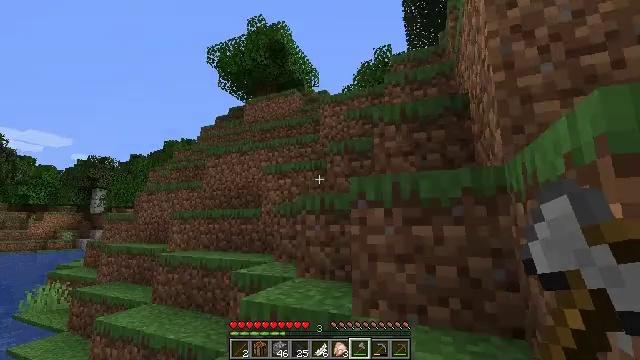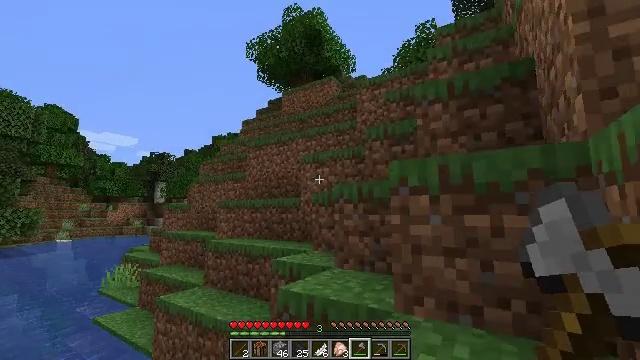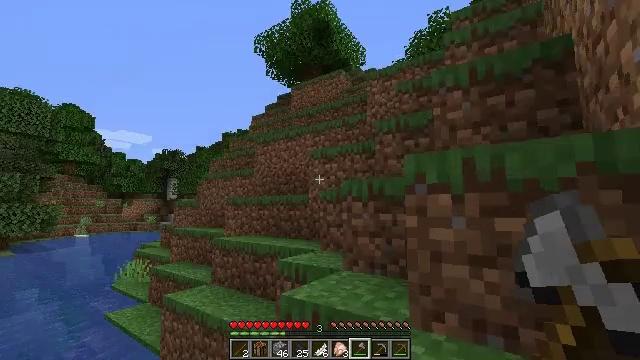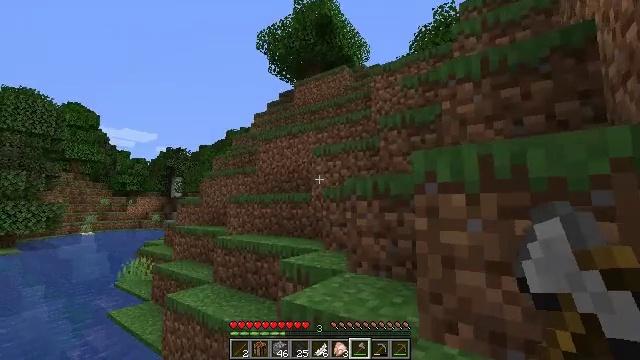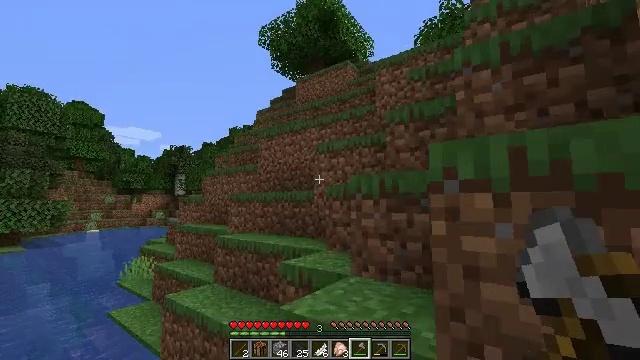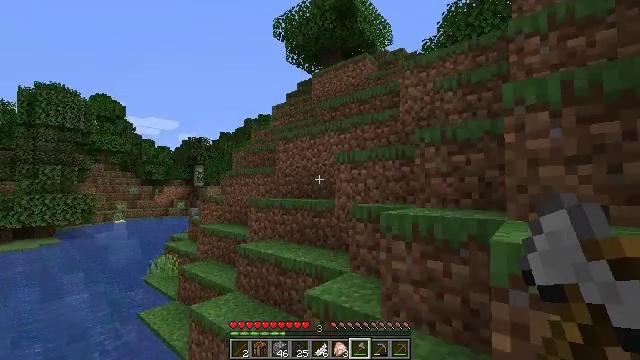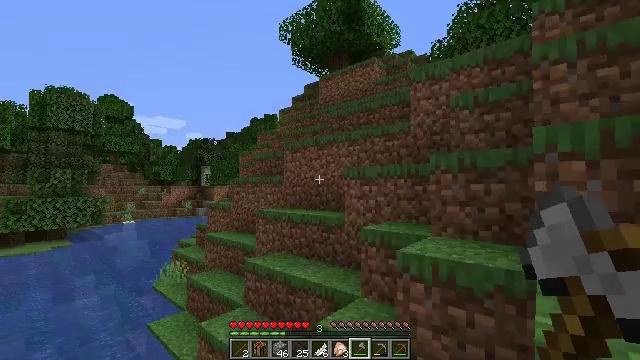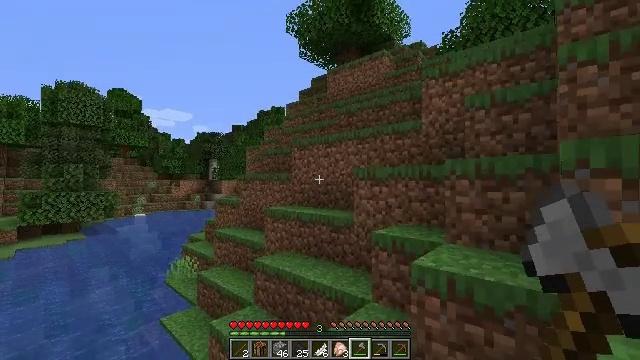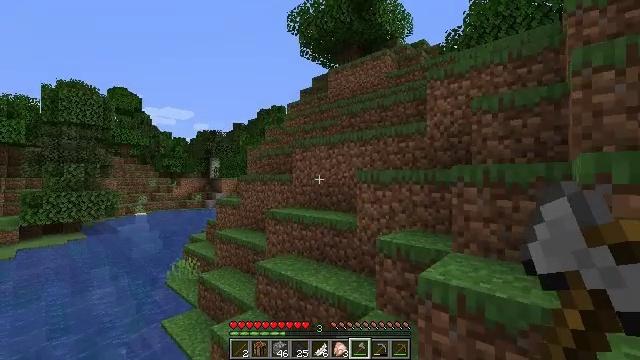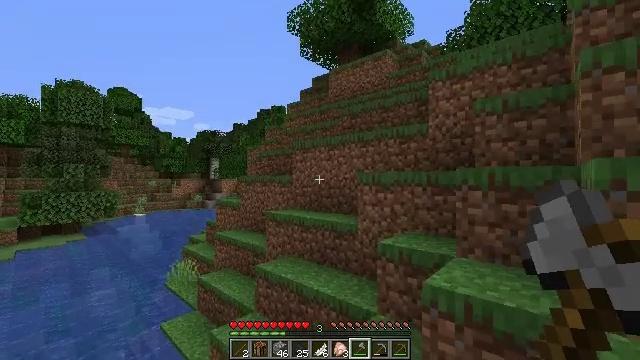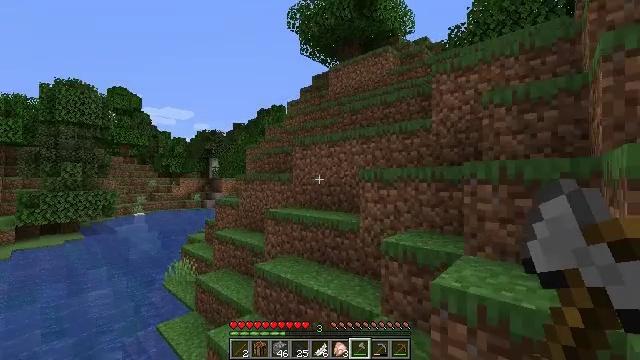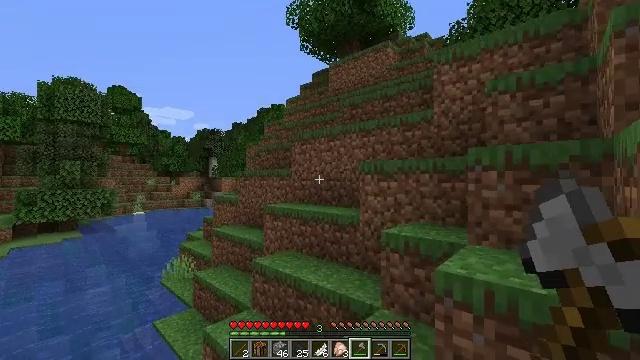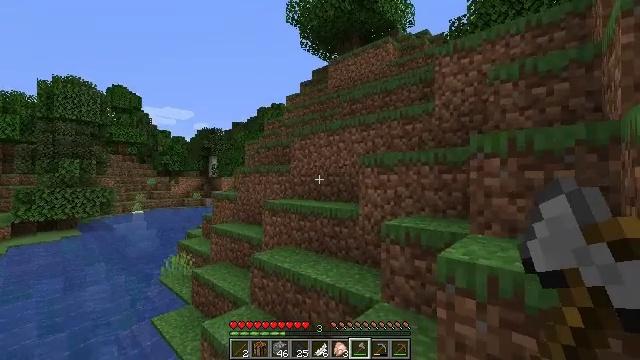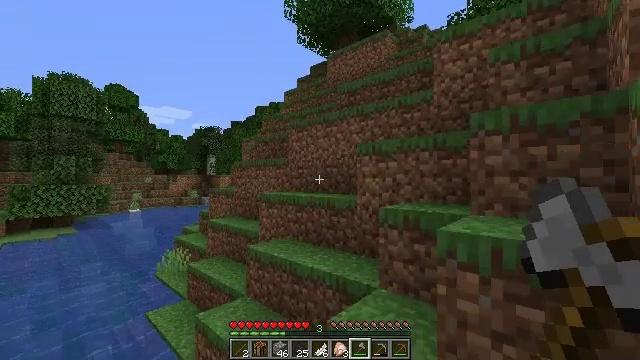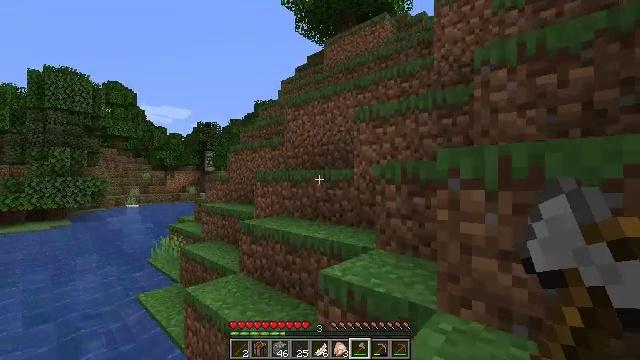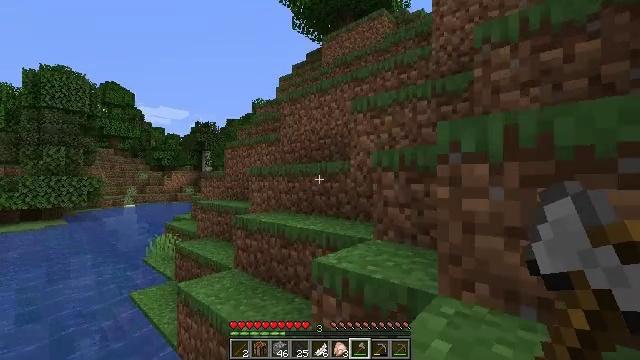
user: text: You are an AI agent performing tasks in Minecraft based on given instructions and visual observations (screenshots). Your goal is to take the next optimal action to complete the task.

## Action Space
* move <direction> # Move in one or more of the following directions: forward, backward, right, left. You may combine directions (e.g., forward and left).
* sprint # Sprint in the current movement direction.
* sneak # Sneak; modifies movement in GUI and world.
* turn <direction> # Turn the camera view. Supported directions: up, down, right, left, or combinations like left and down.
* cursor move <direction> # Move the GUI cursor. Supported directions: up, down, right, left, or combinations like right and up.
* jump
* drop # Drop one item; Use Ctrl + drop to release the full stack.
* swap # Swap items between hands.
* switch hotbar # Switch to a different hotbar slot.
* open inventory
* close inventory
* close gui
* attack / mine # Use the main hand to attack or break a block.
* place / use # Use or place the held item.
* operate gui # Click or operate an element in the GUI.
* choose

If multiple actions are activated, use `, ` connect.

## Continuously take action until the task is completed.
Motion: motion action
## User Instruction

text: Hunt a chicken.
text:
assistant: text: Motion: move forward, turn left and down
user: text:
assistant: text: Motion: move forward, turn left
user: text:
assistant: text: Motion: move forward
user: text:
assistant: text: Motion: move forward, jump
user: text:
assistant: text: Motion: move forward, turn left and down, jump
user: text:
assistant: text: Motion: move forward, turn left, jump
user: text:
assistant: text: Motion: move forward, turn left and down, jump
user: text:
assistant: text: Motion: move forward and move right, jump
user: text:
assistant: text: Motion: move forward and move right, jump
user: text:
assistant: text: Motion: move forward and move right, jump
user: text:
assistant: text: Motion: move forward and move right, jump
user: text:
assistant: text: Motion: move forward and move right
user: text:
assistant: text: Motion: move forward and move right
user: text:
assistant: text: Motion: move forward and move right, jump
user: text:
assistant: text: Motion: move forward and move right, jump
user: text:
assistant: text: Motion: move forward and move right, turn right, jump
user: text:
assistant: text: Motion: move forward and move right, turn right, jump
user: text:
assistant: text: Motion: move forward and move right, turn right, jump
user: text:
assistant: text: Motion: move forward and move right, turn right
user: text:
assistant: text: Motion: move forward and move right, turn right
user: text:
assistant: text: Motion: move forward and move right
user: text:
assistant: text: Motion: move forward and move right, turn right
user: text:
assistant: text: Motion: move forward and move right, turn right
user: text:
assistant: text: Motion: move forward
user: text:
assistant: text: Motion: move forward, jump
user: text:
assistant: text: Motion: move forward, jump
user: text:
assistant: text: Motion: move forward, jump
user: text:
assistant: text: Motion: move forward and move right, turn left, jump
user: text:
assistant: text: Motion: move forward and move right, turn left and down, jump
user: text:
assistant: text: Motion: move forward and move right, turn left and down, jump